Interaction volume radius: 5 \u00c5
Interaction volume height: 25 \u00c5
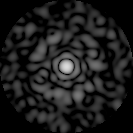
Disorder parameter: 0.8257